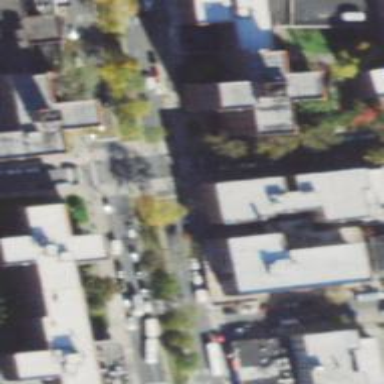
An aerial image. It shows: Footway located on traffic island.